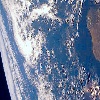
Label: cloud